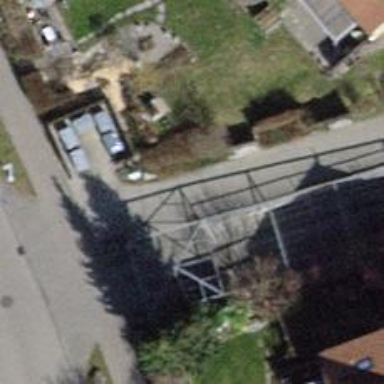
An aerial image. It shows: Bollard.